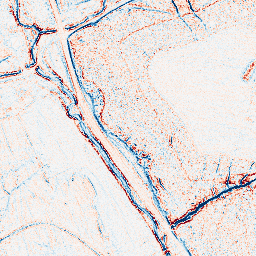
Category: edge_preserving
Decomposition family: anisotropic_diffusion
Decomposition parameters: iterations: 5
kappa: 50
gamma: 0.1
Upsampling method: bicubic_3x
Upsampling parameters: scale: 3
Upsampling scale: 3